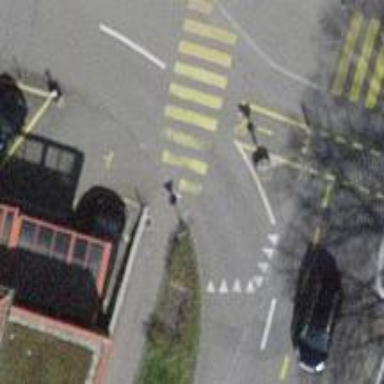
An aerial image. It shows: Uncontrolled zebra crossing with notable zebra markings.